Field crop: maize
Growth stage: 2
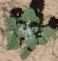
Species: chenopodium